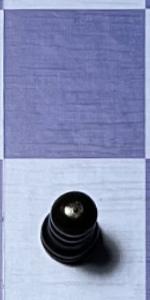
Label: Pawn_Black